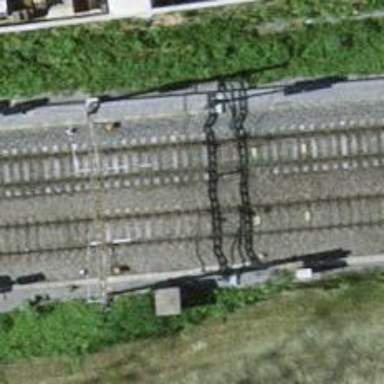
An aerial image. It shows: Railway signal.